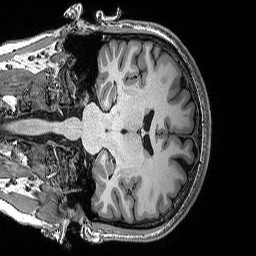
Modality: T1w
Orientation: coronal
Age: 19
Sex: female
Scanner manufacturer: siemens
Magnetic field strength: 3 T
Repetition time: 2.53 s
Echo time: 0.0033 s